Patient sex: M
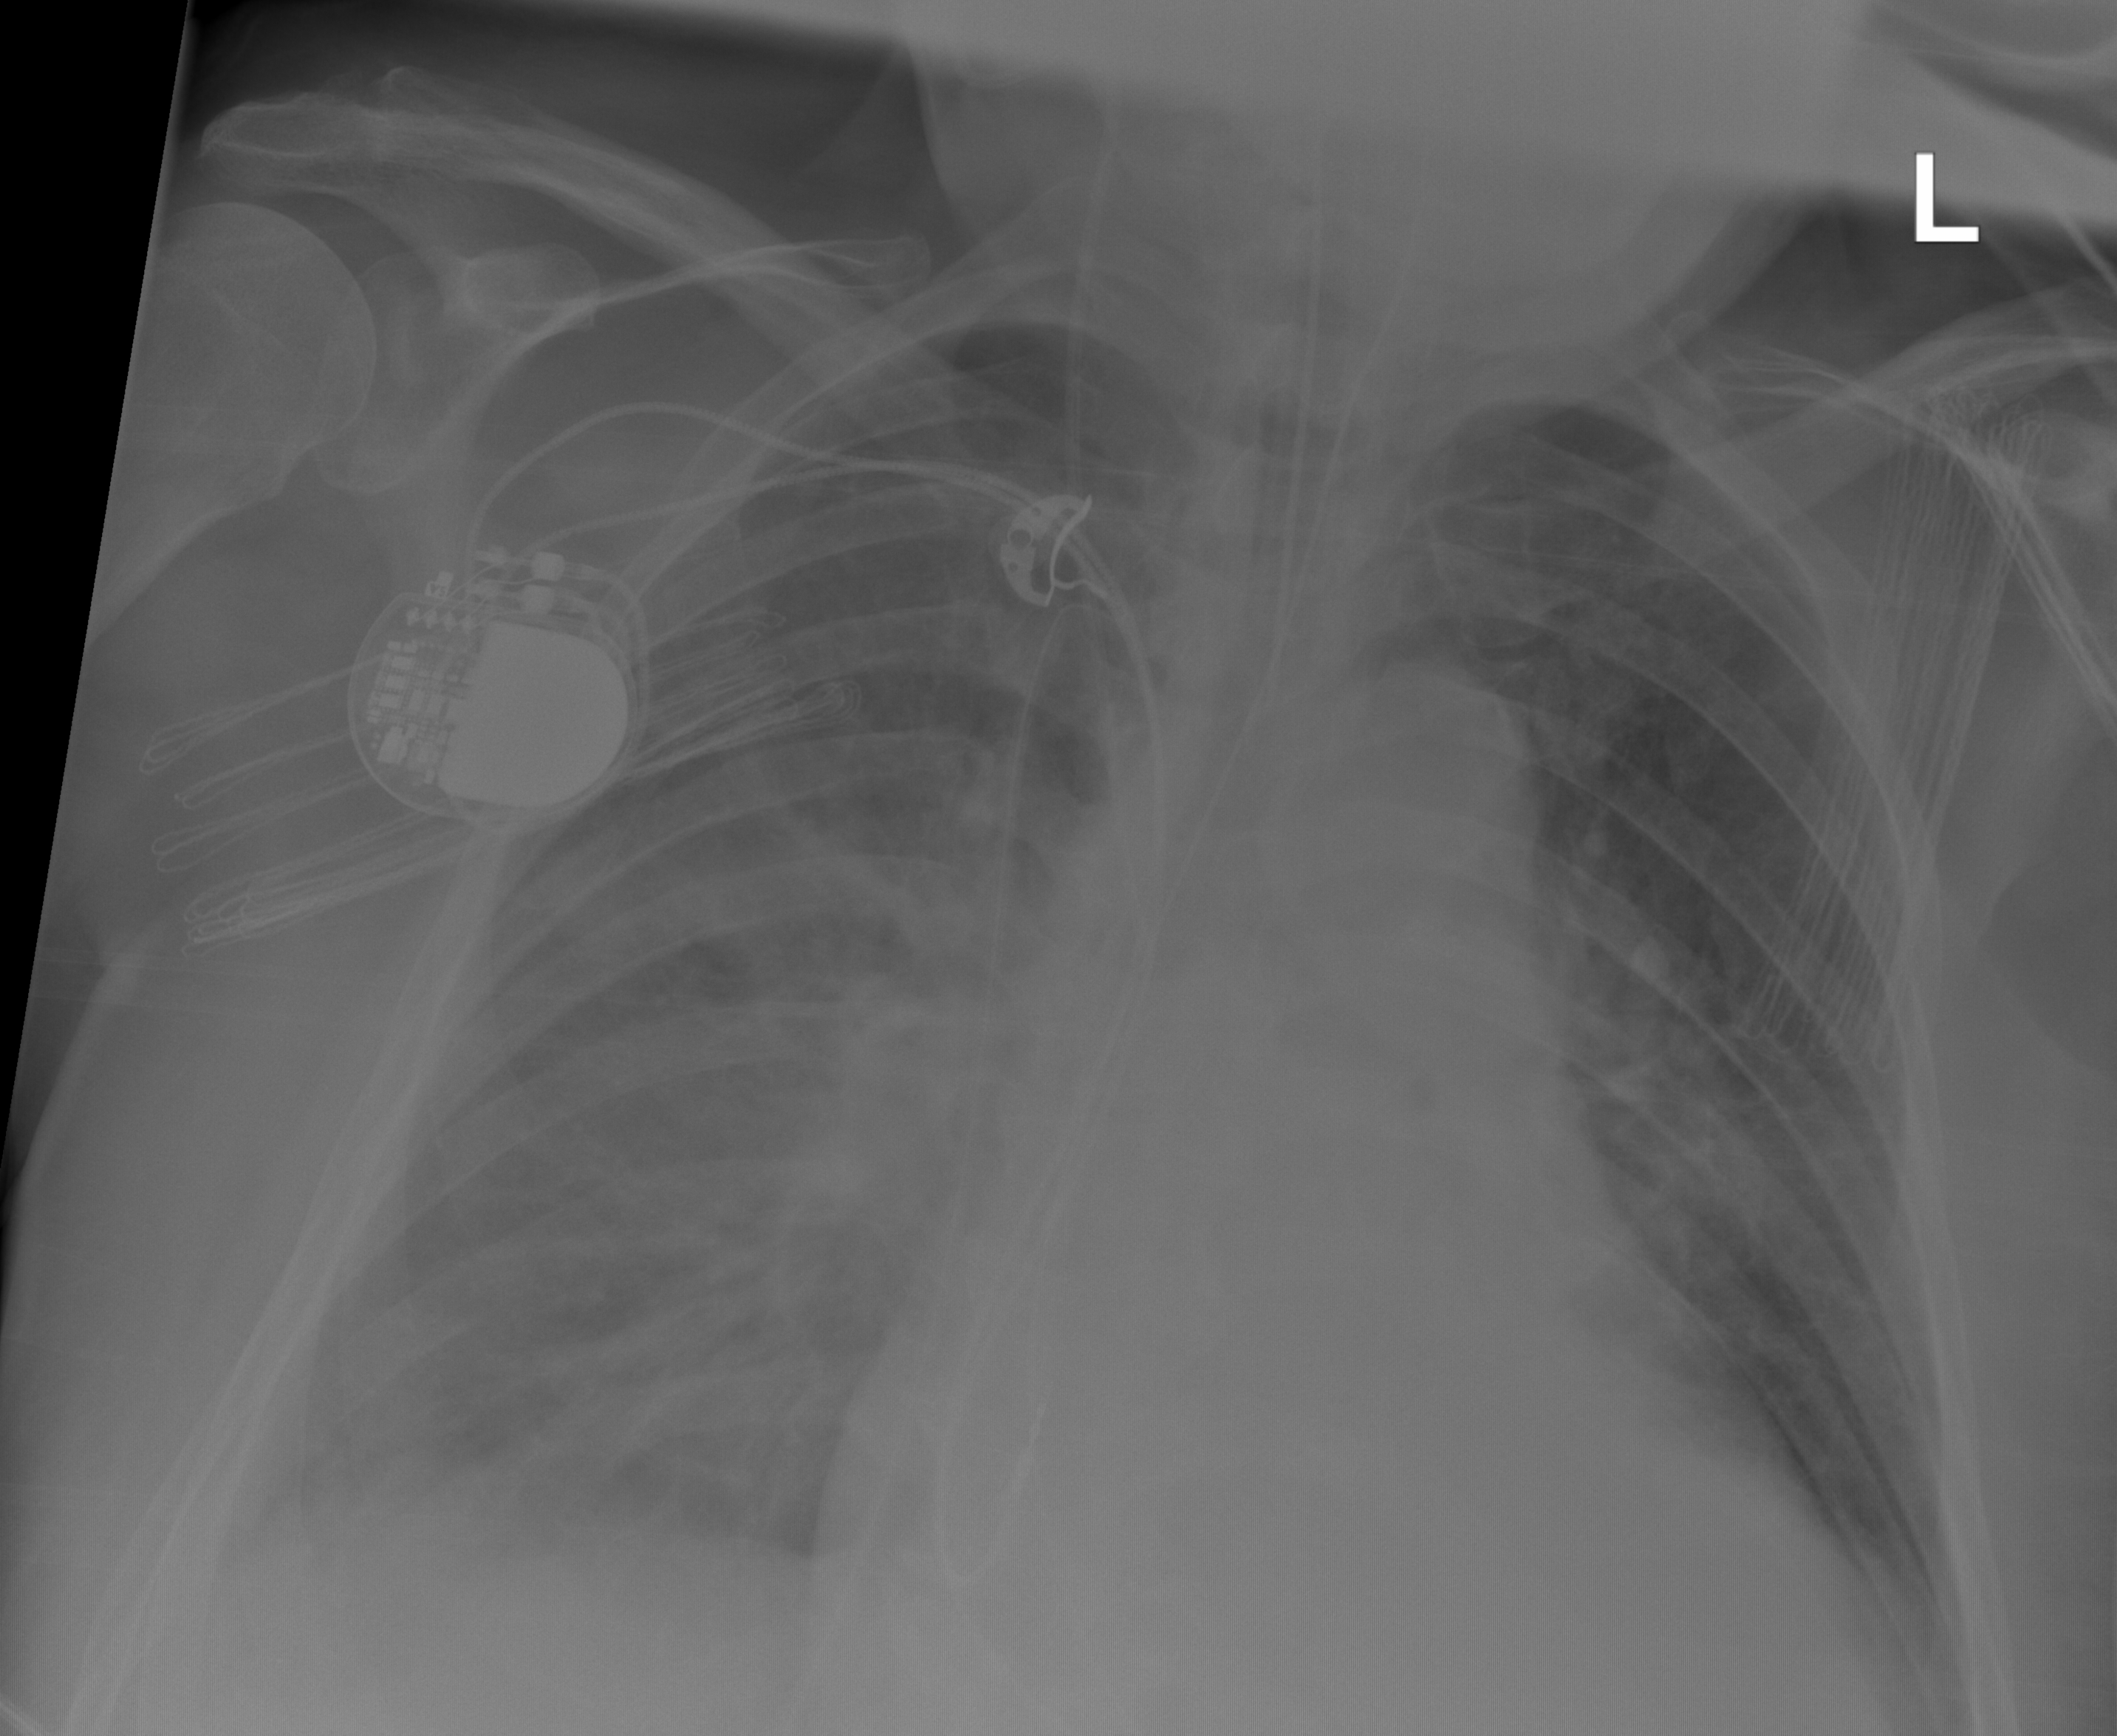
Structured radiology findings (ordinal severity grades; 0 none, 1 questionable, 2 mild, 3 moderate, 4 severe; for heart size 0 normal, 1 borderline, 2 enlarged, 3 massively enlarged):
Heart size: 2
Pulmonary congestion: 3
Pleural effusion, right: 2
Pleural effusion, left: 0
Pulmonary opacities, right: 2
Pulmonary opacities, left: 0
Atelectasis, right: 3
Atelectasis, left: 0